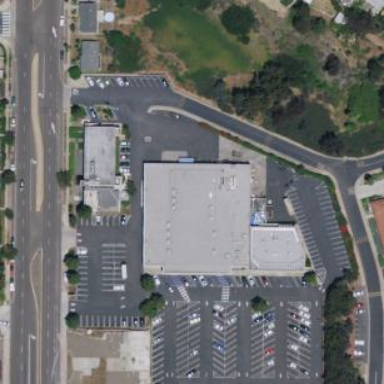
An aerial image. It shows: Commercial building.